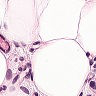
Metastatic tissue present: yes